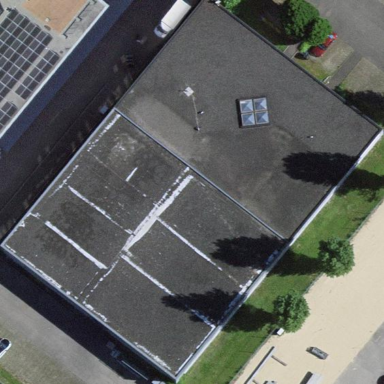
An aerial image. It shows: Commercial building.